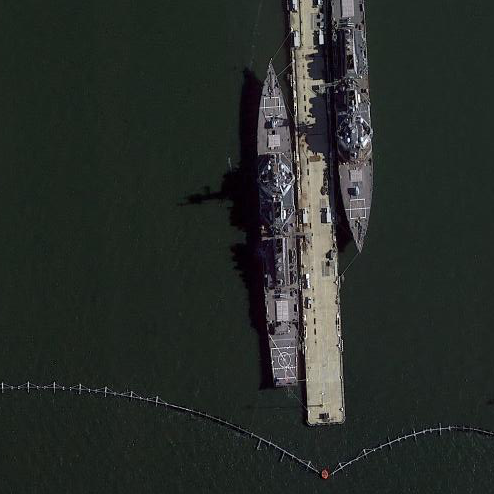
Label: destroyer